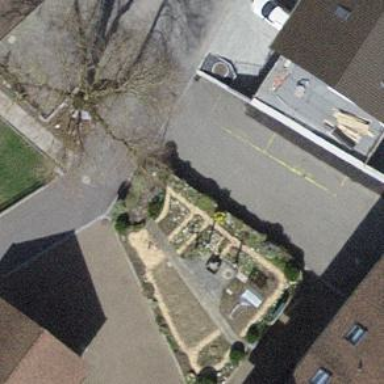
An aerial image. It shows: Garden that is leisure land.